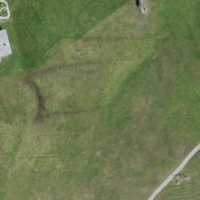
EUNIS habitat code: 26
Species observed at this site:
Geum rivale
Caltha palustris
Cirsium palustre